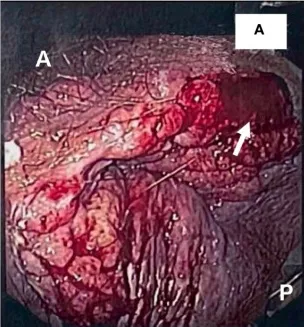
Detection and resolution of anal mass. (A, B) demonstrate views detected during sigmoidoscopy.
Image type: endoscopy (gi_endoscopy)